Question: from has a great way to add a credit card for a transaction, by simply invoking 'StripeCheckout.open()'.

Is it possible to use '.open()' to ? (passing in the card token)
Also, where can I download a non-minified version of 'checkout.js' to see the '.open()' method signature?
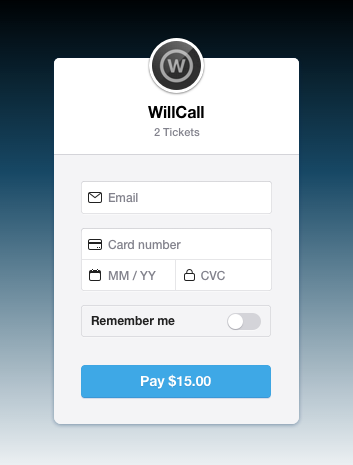
Answer: There is no way to a card that way. What you can do though is use Stripe Checkout to ask your customer for a new card without asking him to pay anything. The idea is to avoid setting the 'amount' or 'data-amount' parameter.
'''
<form action="/charge" method="POST">
<script
src="https://checkout.stripe.com/checkout.js" class="stripe-button"
data-key="pk_test_XXX"
data-name="Demo Site"
data-description="Update Card Details"
data-panel-label="Update Card Details"
data-label="Update Card Details">
</script>
</form>
'''
You would get a new card token for that new card and you could then use the <URL> to save the new card on the customer.
As for your second question, there is unfortunately no unminified version of Checkout.js accessible at the moment.